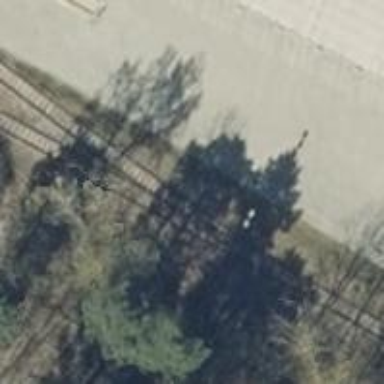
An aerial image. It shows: Railway siding with rails.